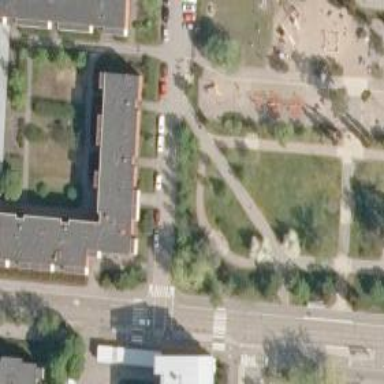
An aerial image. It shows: Playground enclosed by fence.